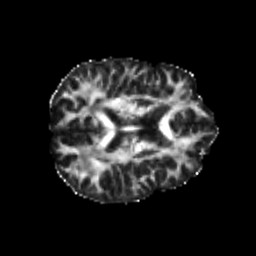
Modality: FA
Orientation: axial
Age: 26
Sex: male
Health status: healthy
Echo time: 0.074 s